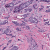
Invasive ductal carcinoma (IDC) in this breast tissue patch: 1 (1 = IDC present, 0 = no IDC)